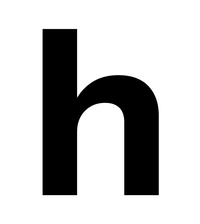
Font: InstrumentSans_Bold